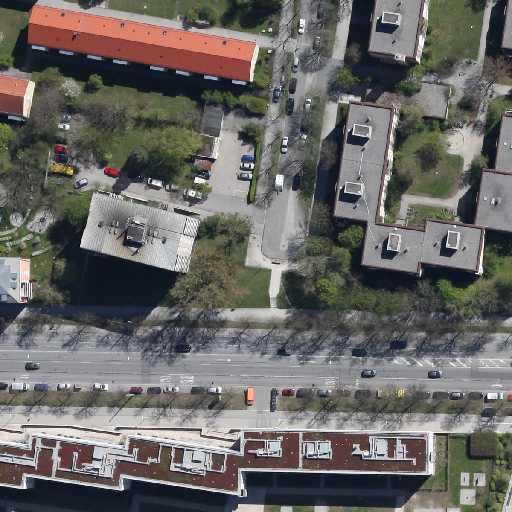
Referring expression: building along the road